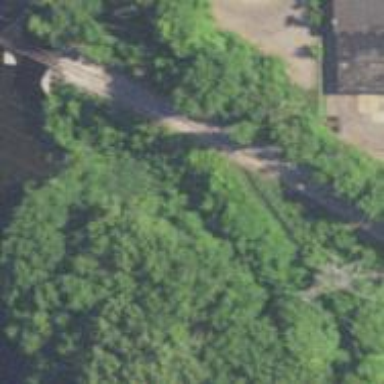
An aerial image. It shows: Abandoned railway.